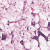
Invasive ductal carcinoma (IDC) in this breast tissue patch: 1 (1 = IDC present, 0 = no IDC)